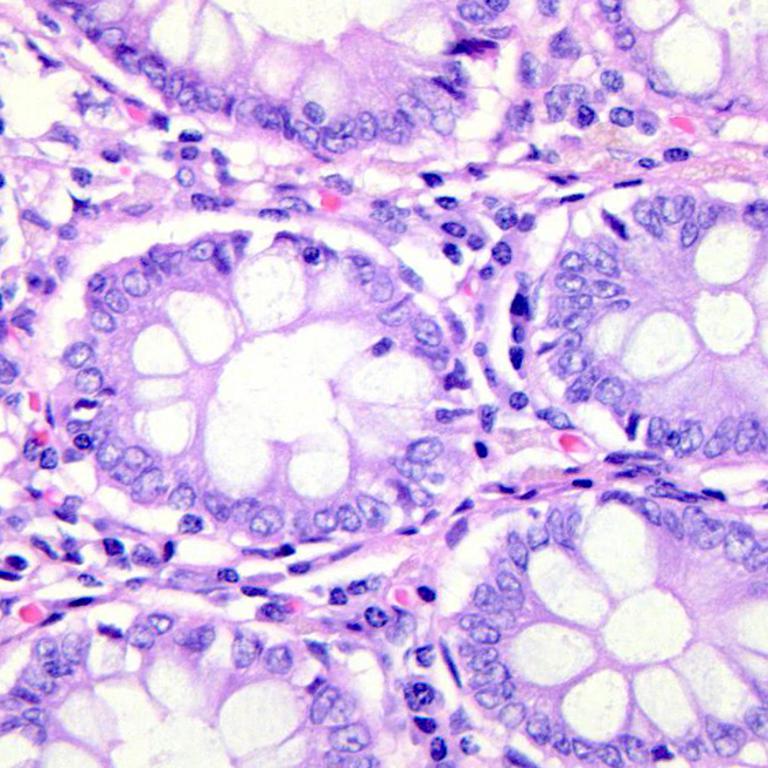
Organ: colon
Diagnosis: benign